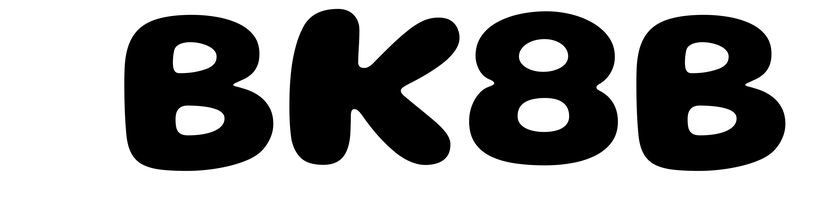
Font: Gluten_Bold